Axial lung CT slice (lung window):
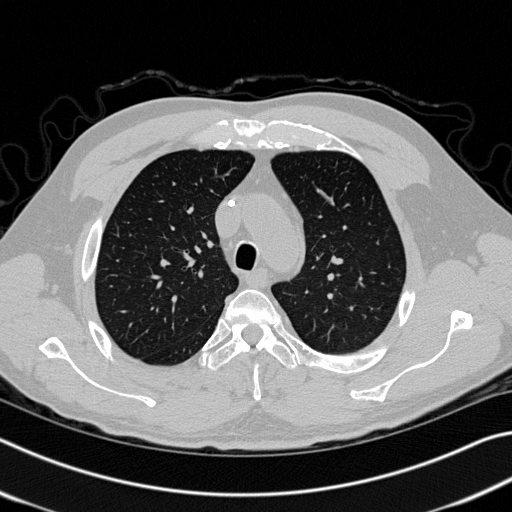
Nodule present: no